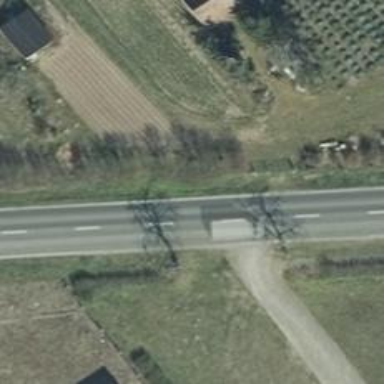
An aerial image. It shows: Primary highway.